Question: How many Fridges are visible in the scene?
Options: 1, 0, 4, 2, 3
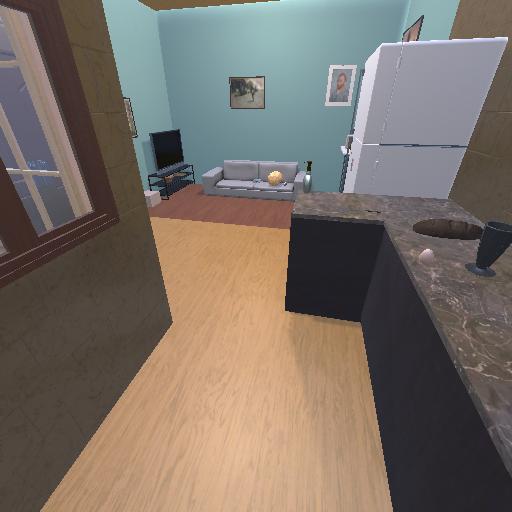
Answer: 1